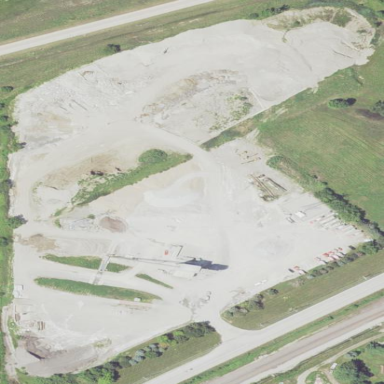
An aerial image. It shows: Industrial area used for concrete manufacturing.